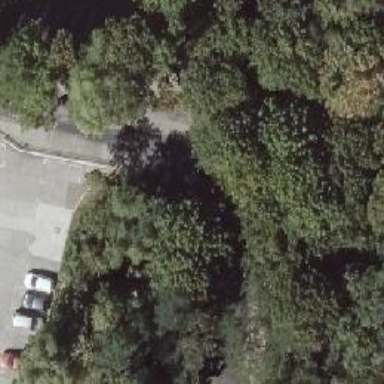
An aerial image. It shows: Footway along the road.